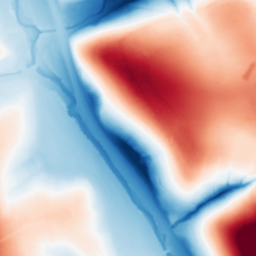
Category: classical
Decomposition family: gaussian_anisotropic
Decomposition parameters: sigma_x: 50
sigma_y: 50
Upsampling method: bilinear
Upsampling parameters: scale: 2
Upsampling scale: 2